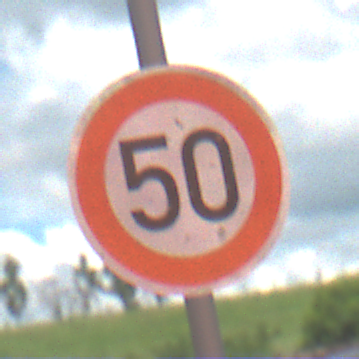
Verkehrszeichen: Geschwindigkeit50
Umgebung: Outdoor, Nature
Tageszeit: Midday
Wetter: PartlyCloudy
Licht: Natural
Jahreszeit: NotSpecified
Kontrast: HighContrast